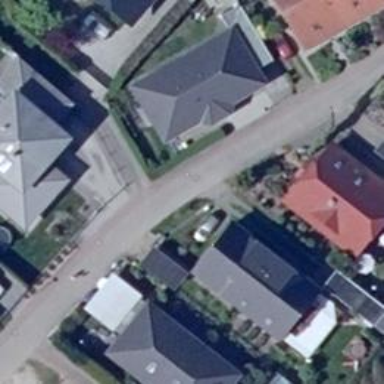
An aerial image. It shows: Living street.